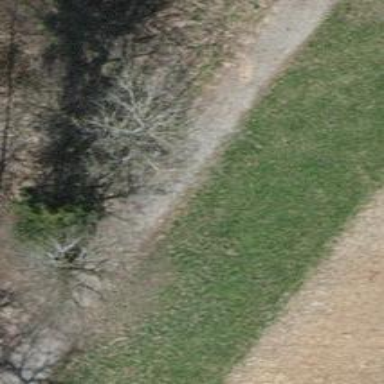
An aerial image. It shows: Grass track with grade 5 tracktype.